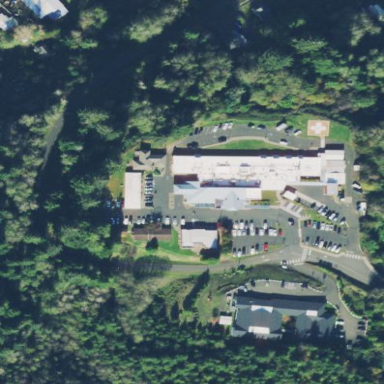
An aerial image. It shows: Hospital providing healthcare services.